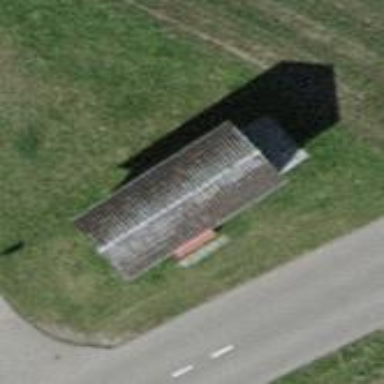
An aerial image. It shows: Building that houses power substation.